Aerial crown-view tile of a tropical tree (Barro Colorado Island, Panama), acquired 20250124:
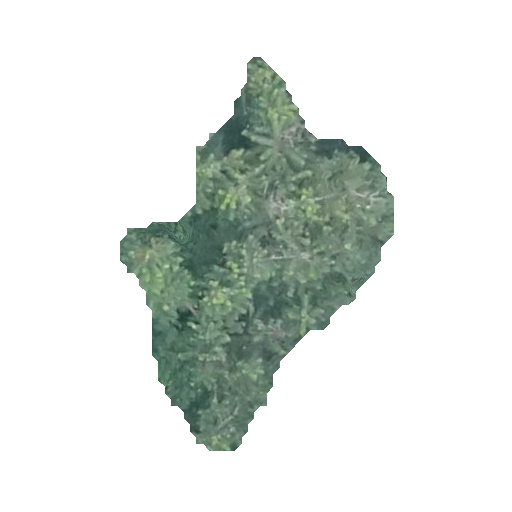
Species: Virola surinamensis
GBIF accepted scientific name: Virola surinamensis
Crown area: 82.546 m²